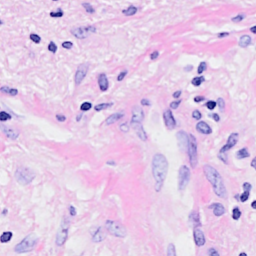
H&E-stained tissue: Breast